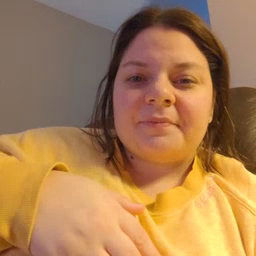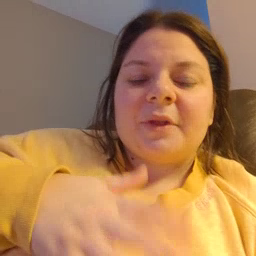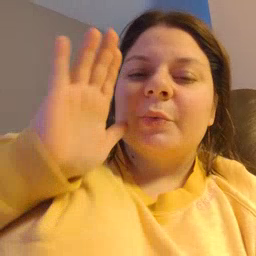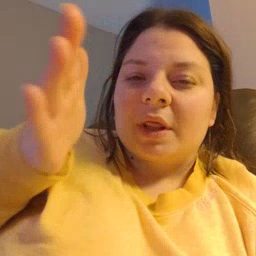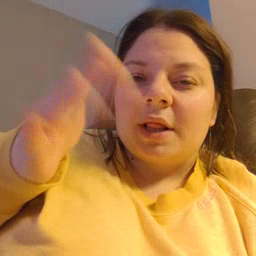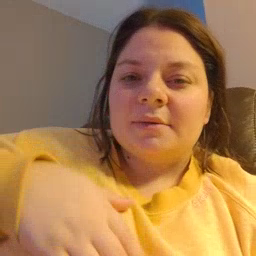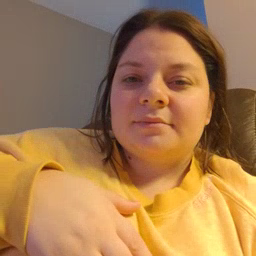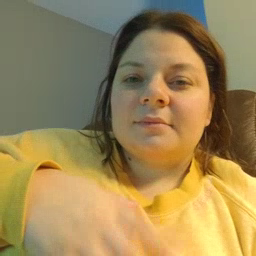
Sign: will